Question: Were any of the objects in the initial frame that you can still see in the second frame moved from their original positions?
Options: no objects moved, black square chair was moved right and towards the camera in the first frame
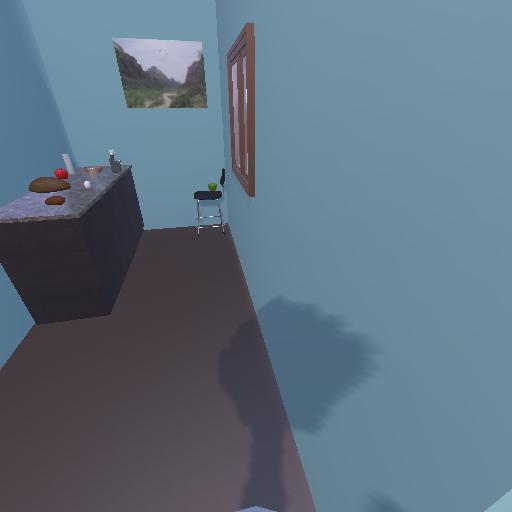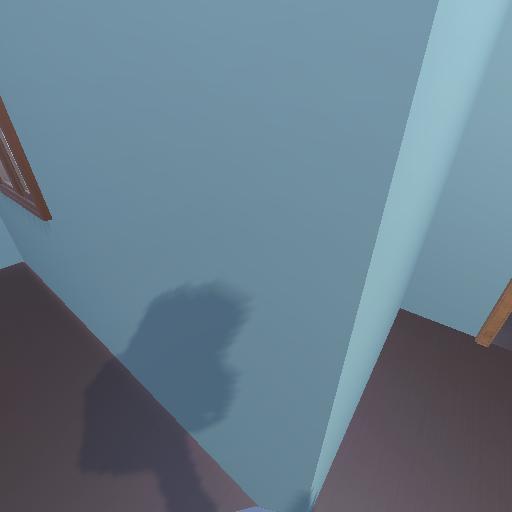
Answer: no objects moved